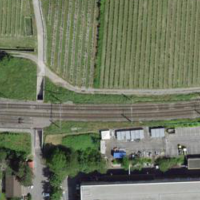
EUNIS habitat code: 40
Species observed at this site:
Phoenicurus ochruros